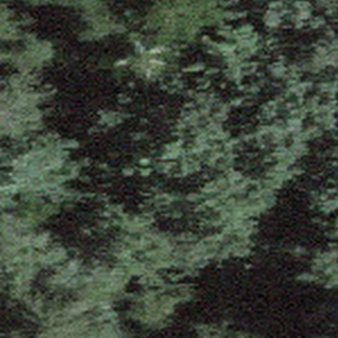
Label: other